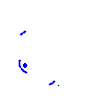
Particle: electron